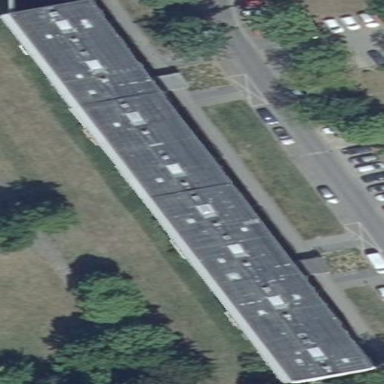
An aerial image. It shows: Tan apartment building with flat roof made of gray tar paper.